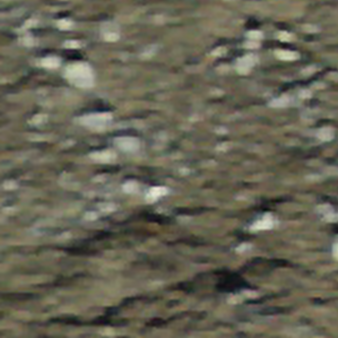
Label: other